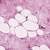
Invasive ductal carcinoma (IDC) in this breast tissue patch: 0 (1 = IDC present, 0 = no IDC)